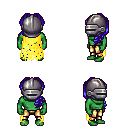
a pixel art fantasy rpg character, male body template, orc, green skin, yellow tattered cape, gold greaves, blue princess hairstyle, metal helm, four views (front, back, left, right), 2x2 character sprite sheet, small pixel art, hard edges, no anti-aliasing